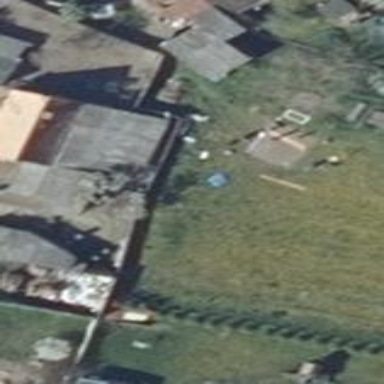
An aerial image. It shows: Shed.